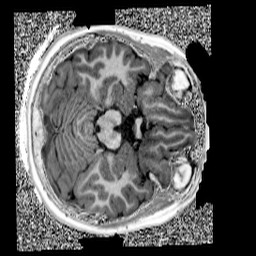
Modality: UNIT1
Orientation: axial
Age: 10
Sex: female
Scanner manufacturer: siemens
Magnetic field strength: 3 T
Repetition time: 4 s
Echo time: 0.00303 s